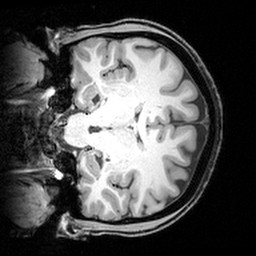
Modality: T1w
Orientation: coronal
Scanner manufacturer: siemens
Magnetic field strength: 3 T
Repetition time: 1.9 s
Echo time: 0.00397 s